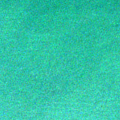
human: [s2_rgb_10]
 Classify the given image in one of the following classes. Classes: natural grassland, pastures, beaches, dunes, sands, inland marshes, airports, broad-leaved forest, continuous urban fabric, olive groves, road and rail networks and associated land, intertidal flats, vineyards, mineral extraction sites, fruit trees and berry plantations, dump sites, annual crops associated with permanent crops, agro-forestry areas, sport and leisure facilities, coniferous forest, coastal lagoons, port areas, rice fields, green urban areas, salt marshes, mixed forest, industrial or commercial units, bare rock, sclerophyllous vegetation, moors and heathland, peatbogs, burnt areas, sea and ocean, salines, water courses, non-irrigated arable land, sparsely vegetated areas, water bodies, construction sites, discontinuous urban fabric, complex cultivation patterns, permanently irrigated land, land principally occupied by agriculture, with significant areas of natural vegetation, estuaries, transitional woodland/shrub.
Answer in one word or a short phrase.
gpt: sea and ocean